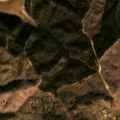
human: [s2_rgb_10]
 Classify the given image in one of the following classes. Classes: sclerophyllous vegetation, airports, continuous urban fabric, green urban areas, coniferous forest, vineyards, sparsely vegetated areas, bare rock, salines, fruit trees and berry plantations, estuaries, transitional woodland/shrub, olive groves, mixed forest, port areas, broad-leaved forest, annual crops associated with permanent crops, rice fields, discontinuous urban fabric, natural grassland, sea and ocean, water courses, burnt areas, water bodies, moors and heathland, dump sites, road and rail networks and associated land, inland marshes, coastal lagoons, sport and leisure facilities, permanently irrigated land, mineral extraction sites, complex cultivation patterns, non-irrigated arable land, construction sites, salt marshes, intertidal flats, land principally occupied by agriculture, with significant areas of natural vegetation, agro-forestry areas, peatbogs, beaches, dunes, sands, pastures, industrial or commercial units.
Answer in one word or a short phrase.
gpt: non-irrigated arable land, agro-forestry areas, broad-leaved forest, transitional woodland/shrub, water bodies